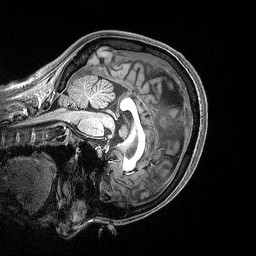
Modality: T1w
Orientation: sagittal
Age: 42
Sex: male
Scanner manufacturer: siemens
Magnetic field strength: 3 T
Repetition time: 2.3 s
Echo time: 0.00298 s